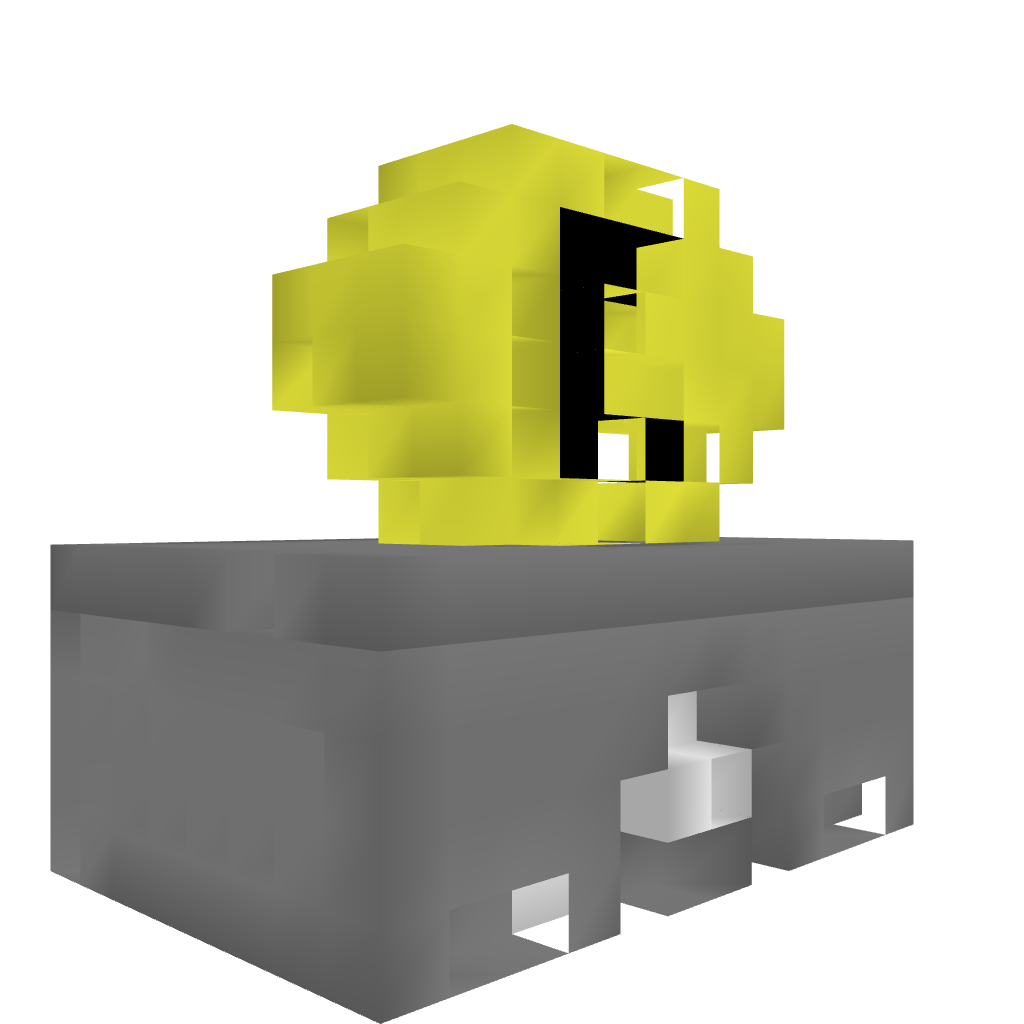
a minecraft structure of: First Server Bank high quality